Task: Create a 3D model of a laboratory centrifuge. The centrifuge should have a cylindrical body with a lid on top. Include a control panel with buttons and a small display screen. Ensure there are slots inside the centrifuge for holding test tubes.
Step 433:
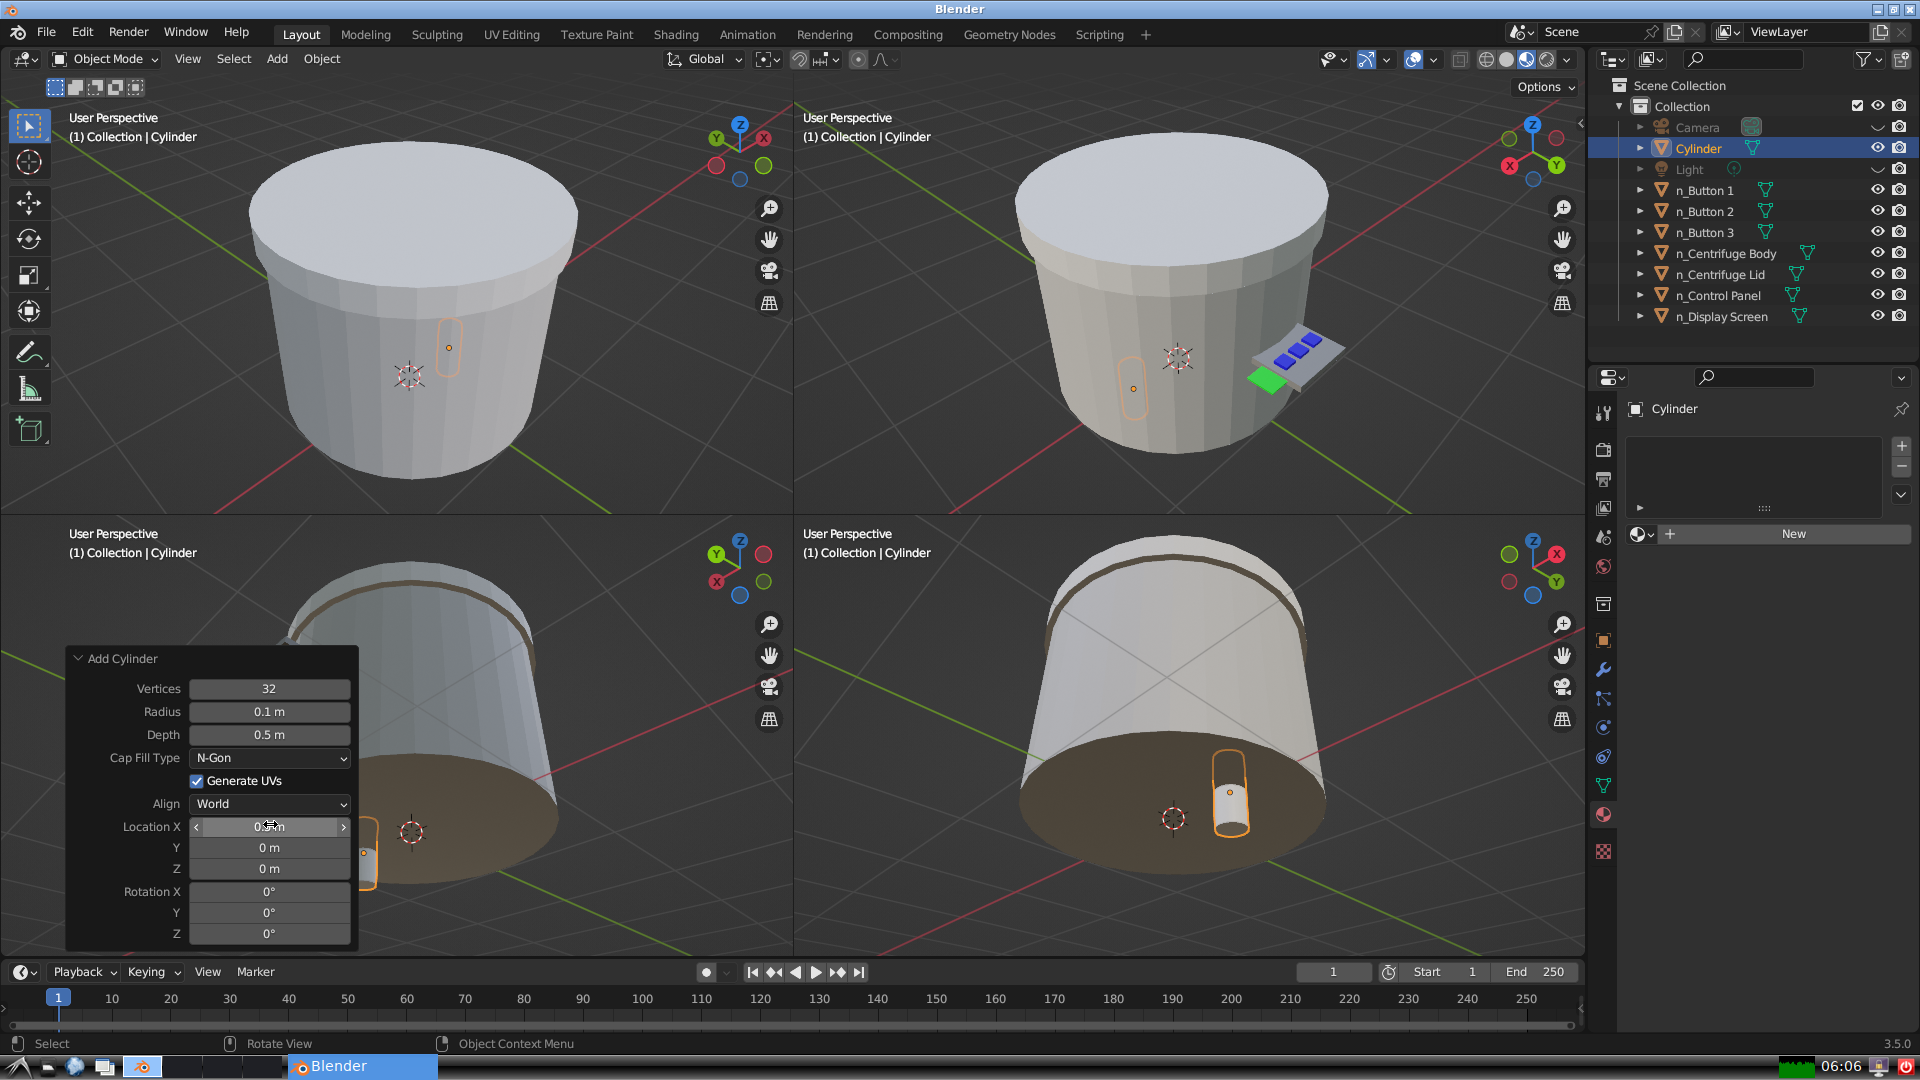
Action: {"mouse_move": [270, 844]}